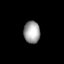
Tissue: lung
Cell type: T cells
Senescence score: 0.1999
Nuclear area (px): 352
Mean DAPI intensity: 162.386